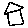
Label: house